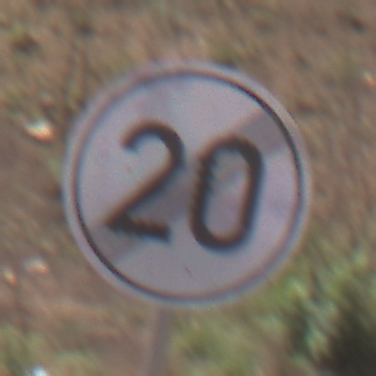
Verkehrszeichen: EndeGeschwindigkeit20
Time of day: Midday
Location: Outdoor (RoadRail)
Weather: Clear
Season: NotSpecified
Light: Natural